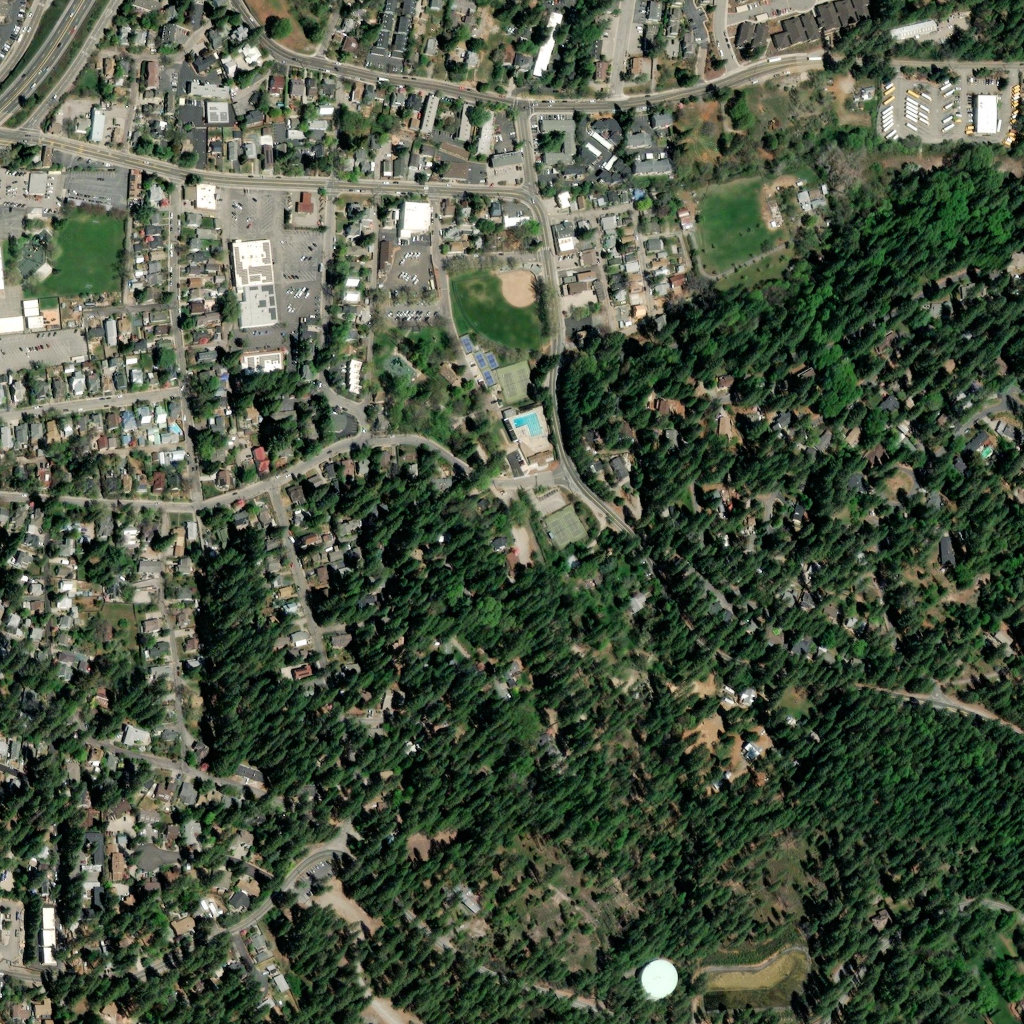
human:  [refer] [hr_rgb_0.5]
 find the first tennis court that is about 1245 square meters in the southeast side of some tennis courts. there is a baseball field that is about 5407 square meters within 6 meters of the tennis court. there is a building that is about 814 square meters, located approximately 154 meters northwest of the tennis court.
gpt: <box>[[48, 34, 52, 39, 0]]</box>